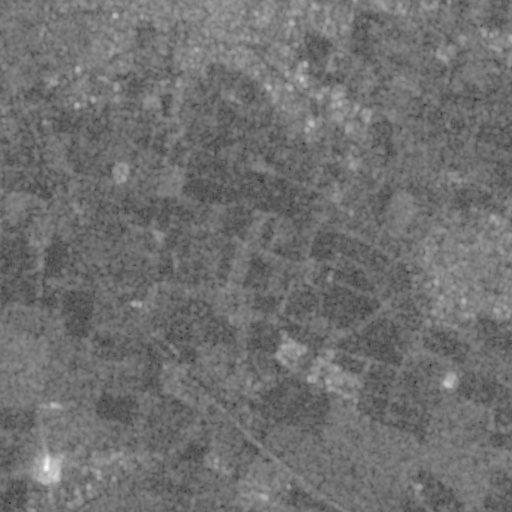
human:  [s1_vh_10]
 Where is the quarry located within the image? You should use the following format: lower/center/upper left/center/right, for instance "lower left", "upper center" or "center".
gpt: The quarry is located in the center of the image.
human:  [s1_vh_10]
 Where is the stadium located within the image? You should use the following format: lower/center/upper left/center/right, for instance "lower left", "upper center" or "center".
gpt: The stadium is located in the upper left of the image.
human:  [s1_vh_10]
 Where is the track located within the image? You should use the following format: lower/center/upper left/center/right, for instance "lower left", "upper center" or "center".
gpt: The track is located in the upper left of the image.
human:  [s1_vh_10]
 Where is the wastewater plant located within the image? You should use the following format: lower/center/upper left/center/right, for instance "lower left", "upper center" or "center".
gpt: The wastewater plant is located in the center right of the image.
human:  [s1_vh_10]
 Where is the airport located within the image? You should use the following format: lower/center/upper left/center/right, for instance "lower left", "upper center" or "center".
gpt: There is no airport in the image.

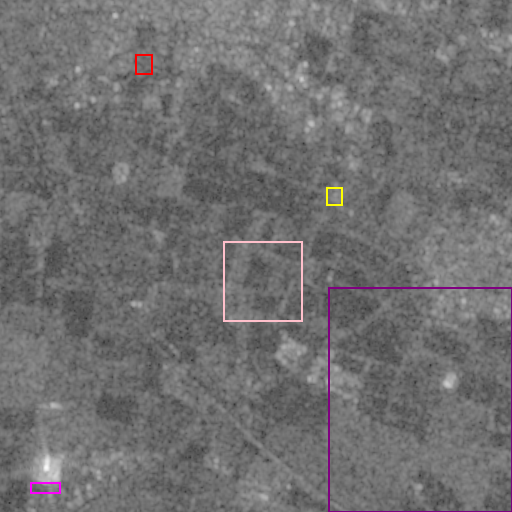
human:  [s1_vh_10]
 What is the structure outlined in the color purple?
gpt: The structure outlined in purple is a crop field.
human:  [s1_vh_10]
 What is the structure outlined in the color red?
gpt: The structure outlined in red is a park.
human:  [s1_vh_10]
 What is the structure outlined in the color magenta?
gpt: The structure outlined in magenta is a parking lot.
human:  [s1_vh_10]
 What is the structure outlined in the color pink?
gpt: The structure outlined in pink is a quarry.
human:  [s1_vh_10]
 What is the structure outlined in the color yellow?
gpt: The structure outlined in yellow is a wastewater plant.
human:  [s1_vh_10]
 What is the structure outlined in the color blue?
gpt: There is no blue outline.